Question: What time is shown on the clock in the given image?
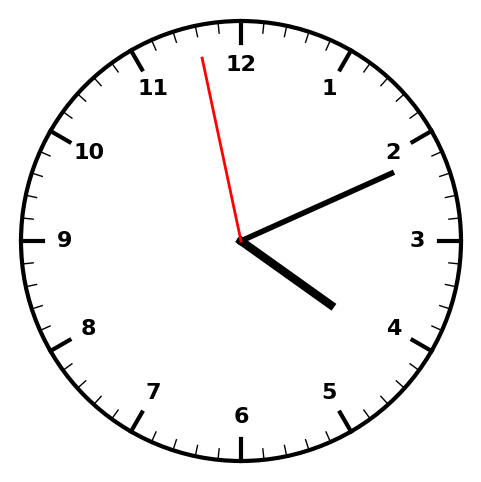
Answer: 04:10:58